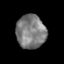
Tissue: prostate
Cell type: Myeloid cells
Senescence score: 0.2535
Nuclear area (px): 976
Mean DAPI intensity: 124.632